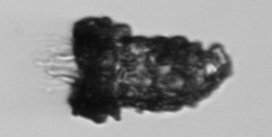
Label: Tintinnopsis